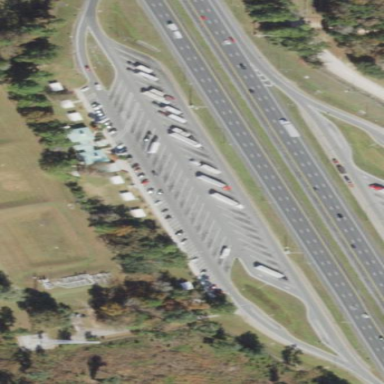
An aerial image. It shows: Rest area on the road.